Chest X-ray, AP view. Patient: 67 years old, sex M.
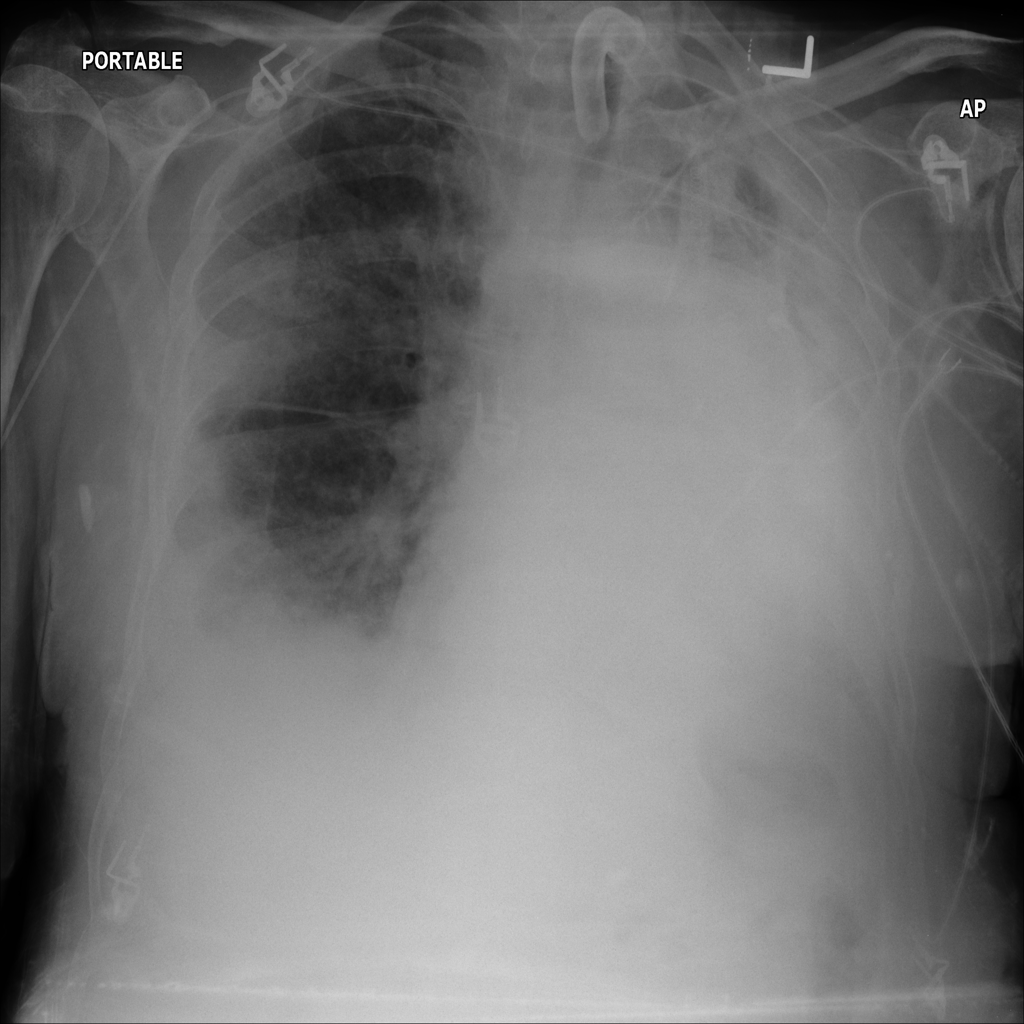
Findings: No Finding